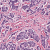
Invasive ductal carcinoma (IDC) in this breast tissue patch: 1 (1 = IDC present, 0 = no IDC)